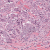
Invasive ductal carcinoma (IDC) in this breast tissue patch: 1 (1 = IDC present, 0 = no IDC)